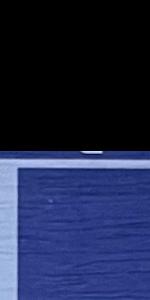
Label: Empty